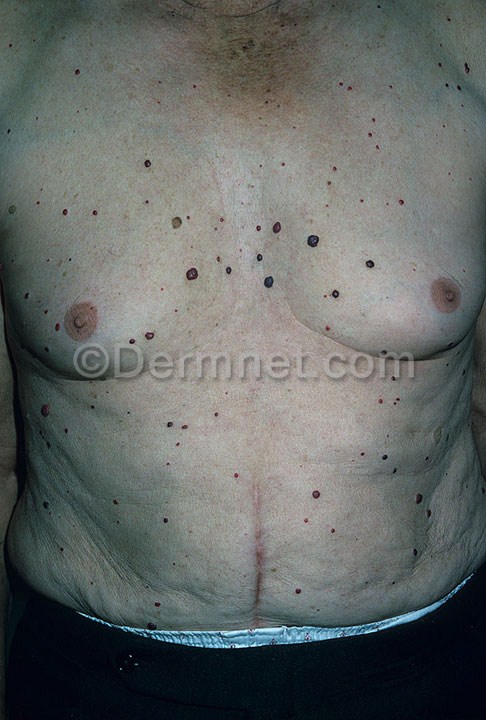
Disease: Vascular Tumors